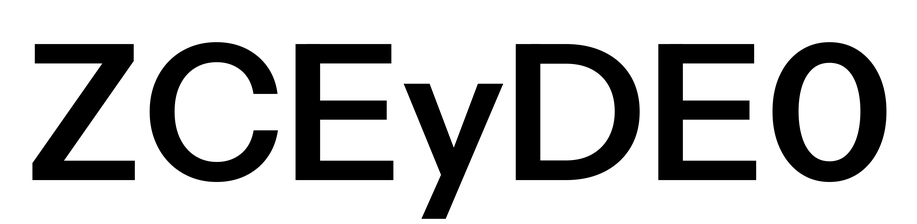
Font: InstrumentSans_SemiBold